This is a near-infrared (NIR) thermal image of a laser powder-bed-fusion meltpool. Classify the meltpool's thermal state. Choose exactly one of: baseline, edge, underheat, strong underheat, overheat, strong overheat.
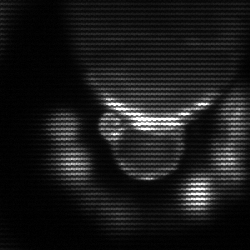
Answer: baseline